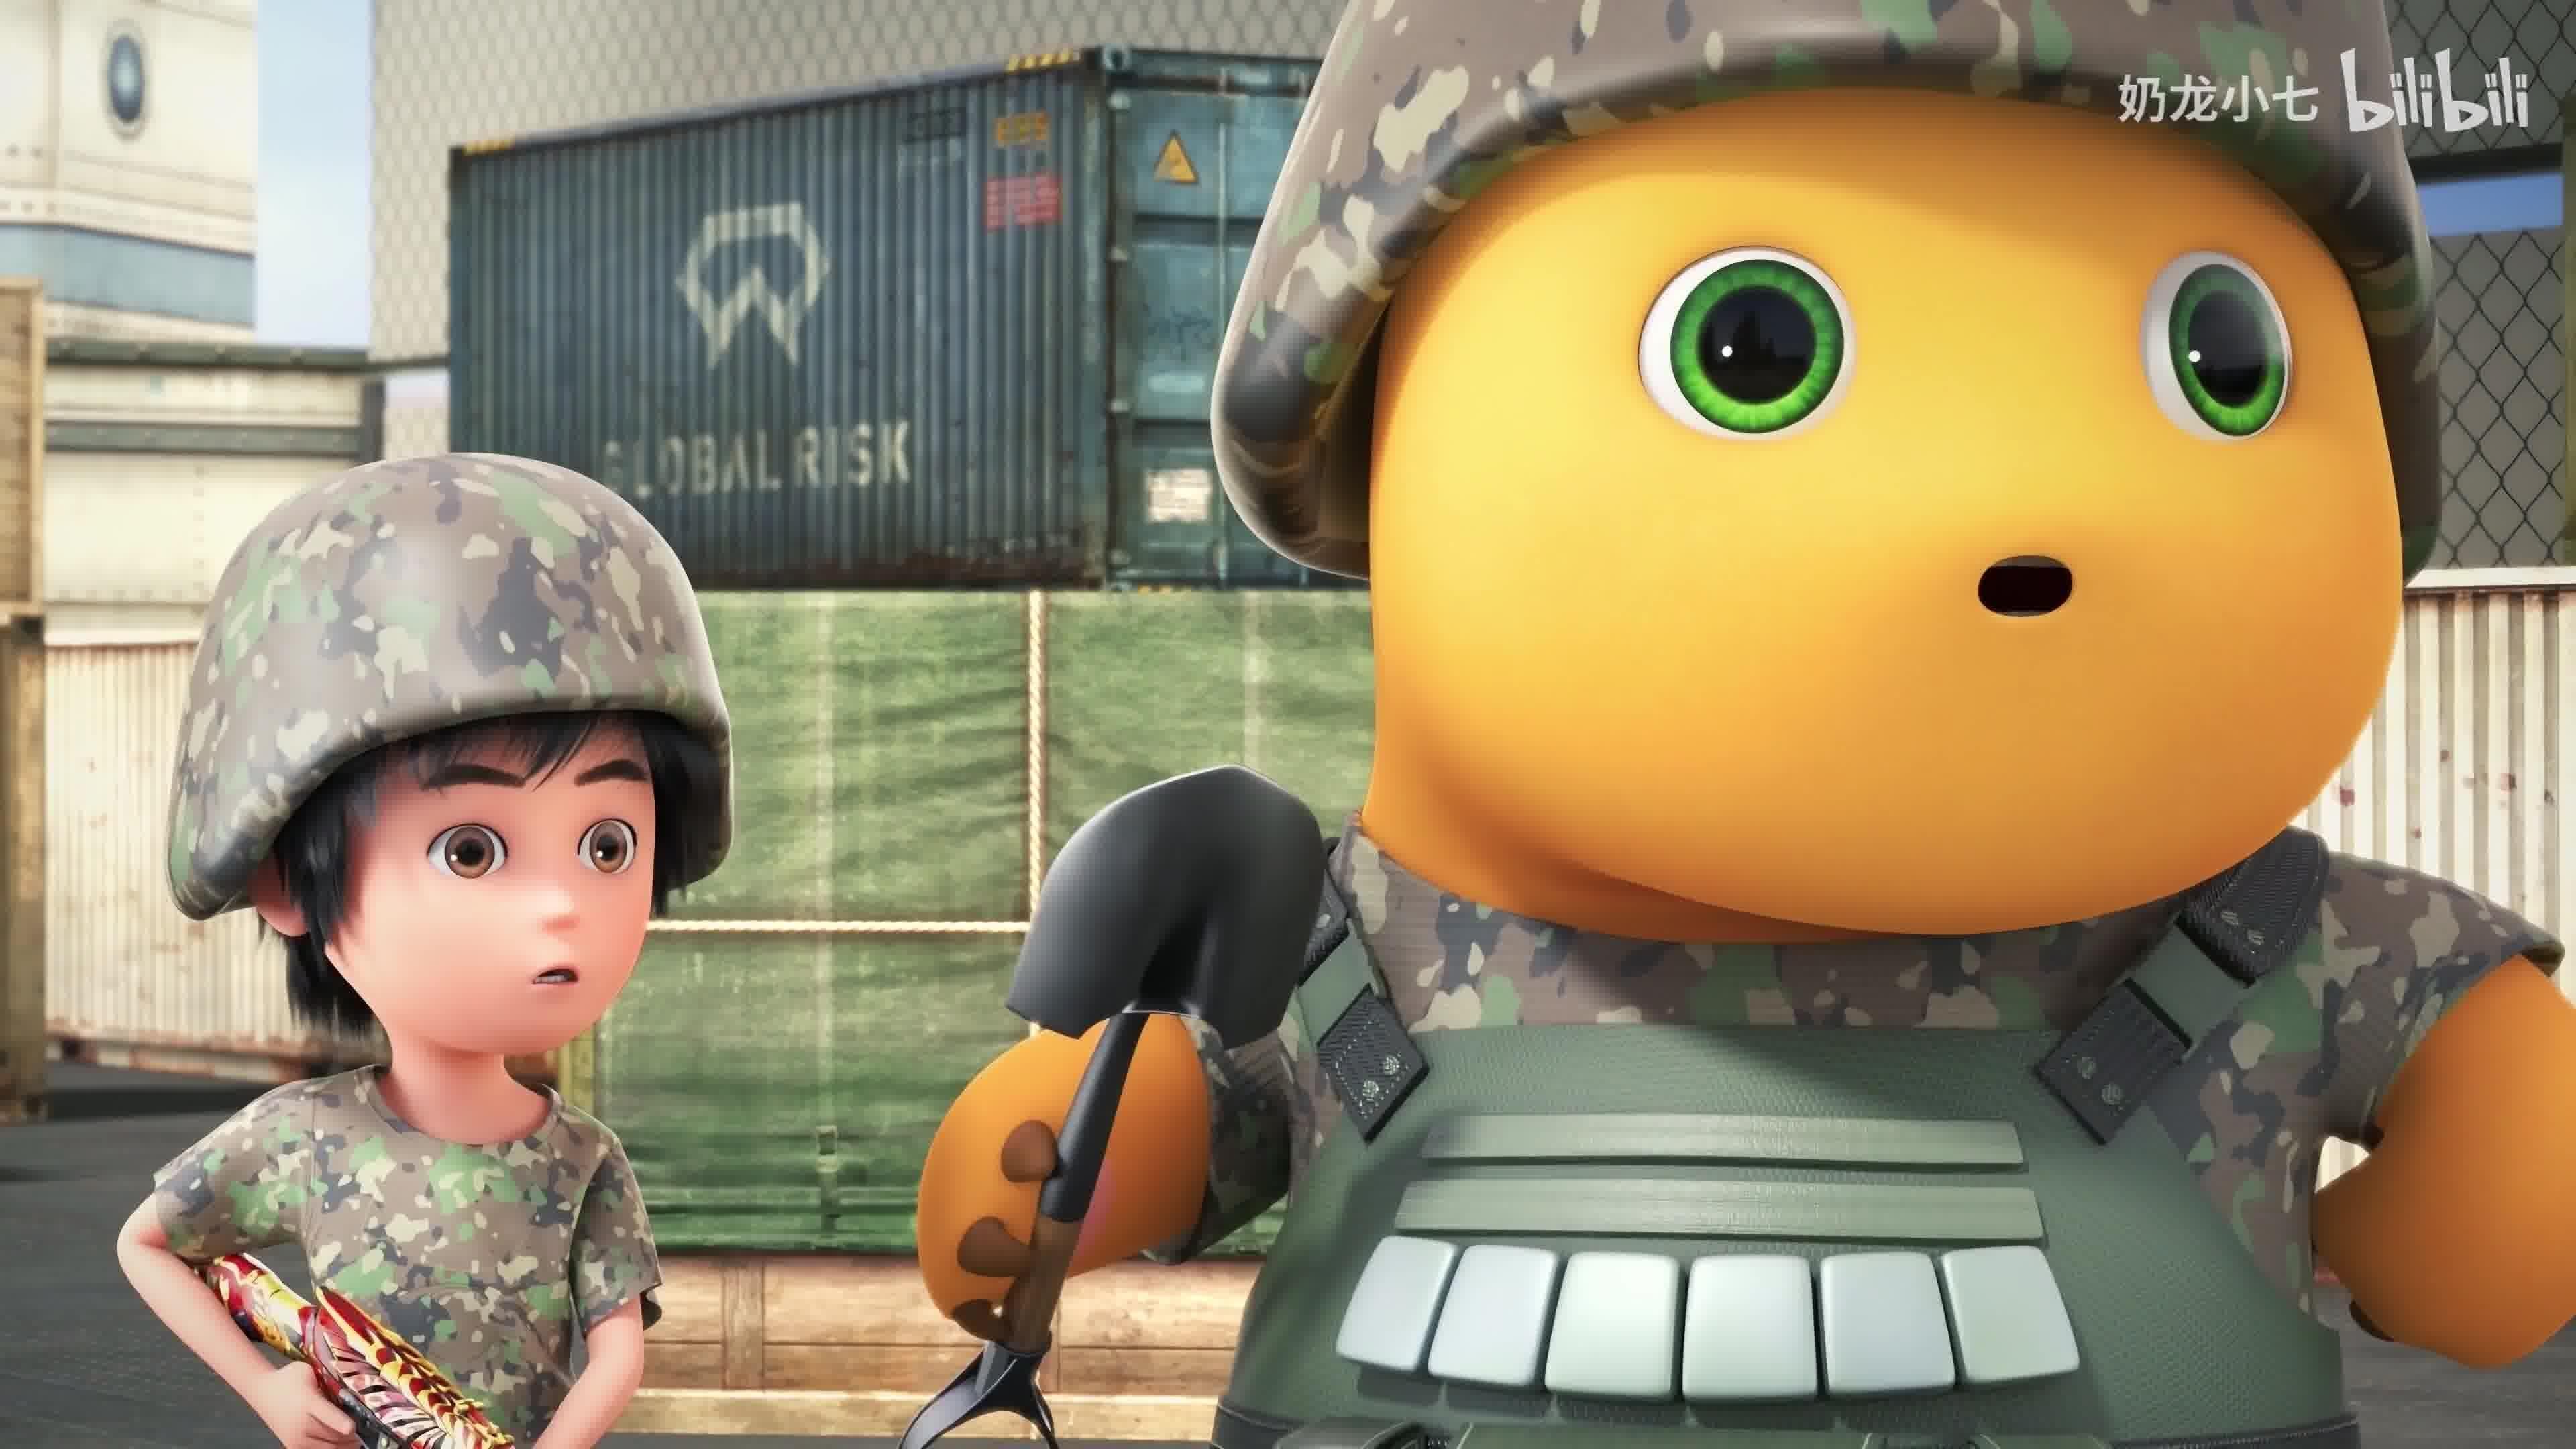
Label: nailong